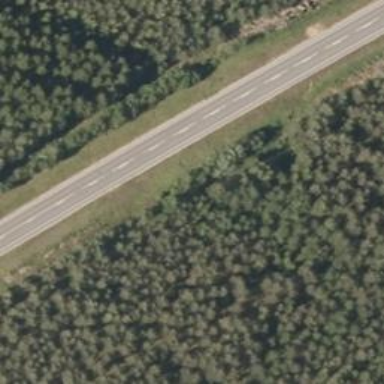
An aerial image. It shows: Bridge with asphalt surface carrying trunk highway.